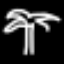
Label: palm tree